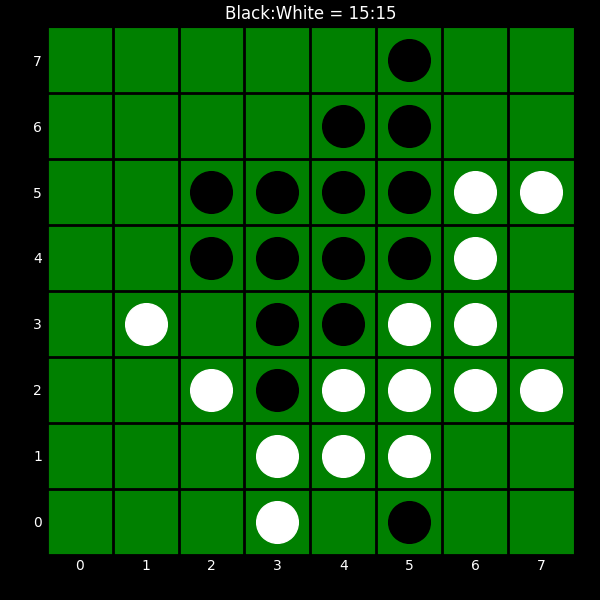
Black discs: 15
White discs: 15